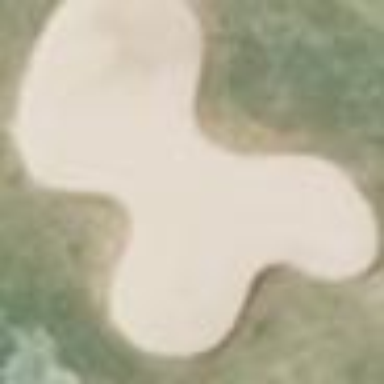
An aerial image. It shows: Golf bunker.